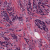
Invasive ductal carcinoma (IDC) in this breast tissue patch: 1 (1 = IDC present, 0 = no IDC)